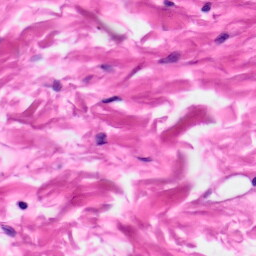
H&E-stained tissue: Skin